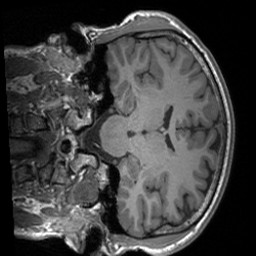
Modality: T1w
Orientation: coronal
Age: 24
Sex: male
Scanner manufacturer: siemens
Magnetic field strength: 3 T
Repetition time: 1.9 s
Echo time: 0.00252 s